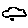
Label: cloud